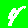
Digit: 4